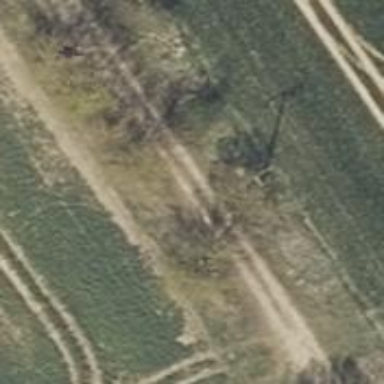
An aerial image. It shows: Power pole.